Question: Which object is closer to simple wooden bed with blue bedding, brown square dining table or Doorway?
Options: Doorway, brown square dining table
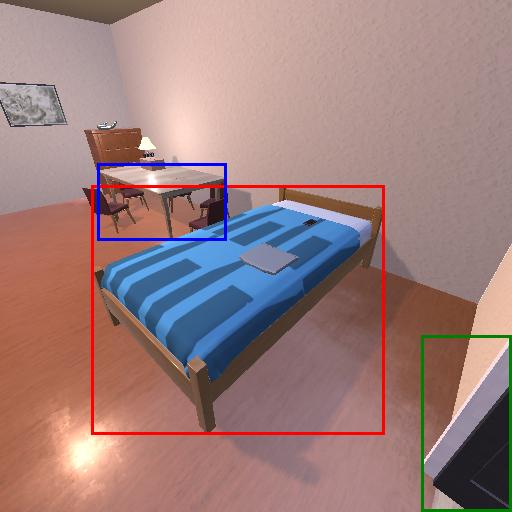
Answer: Doorway